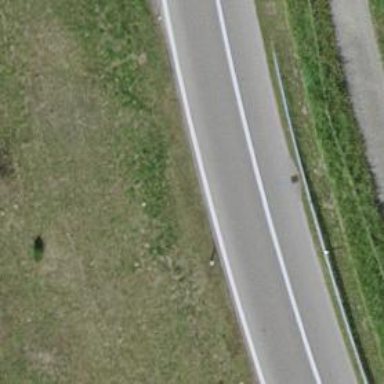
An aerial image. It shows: Asphalt motorway link.